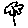
Label: flower